Question: I just discovered this application : <URL>
It seem that is now possible to write some text inside the lockscreen in the place where the alarm is usually written.
I would like to display custom text on this place, but have totally no idea on how to achieve that.
This guy succeed to write calendar events at this place.
Thank a lot for any clue//snippet that would help me.

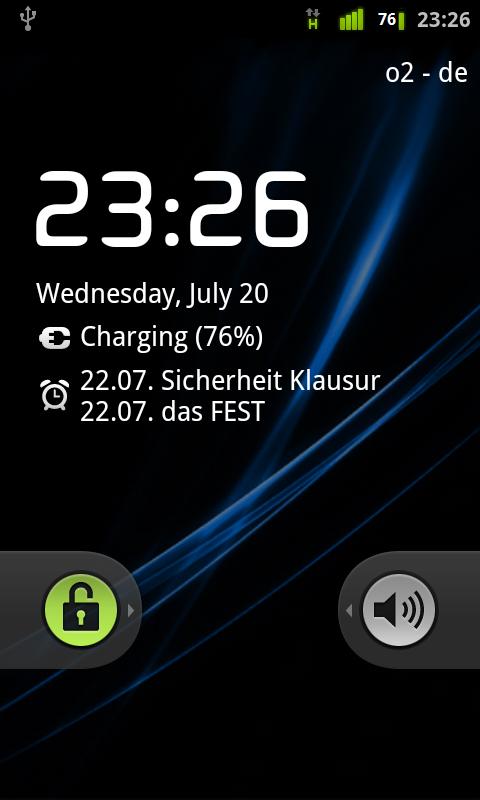
Answer: This is astonishingly easy to achieve and astonishingly badly documented. All you need to do is set the alarm string in the system settings, as follows:
'''
String message = "This is a test";
Settings.System.putString(context.getContentResolver(),
Settings.System.NEXT_ALARM_FORMATTED, message);
'''